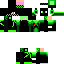
A female skeleton skin with green skin, wearing red helmet dressed in a green hoodie and black pants, featuring a fangs.